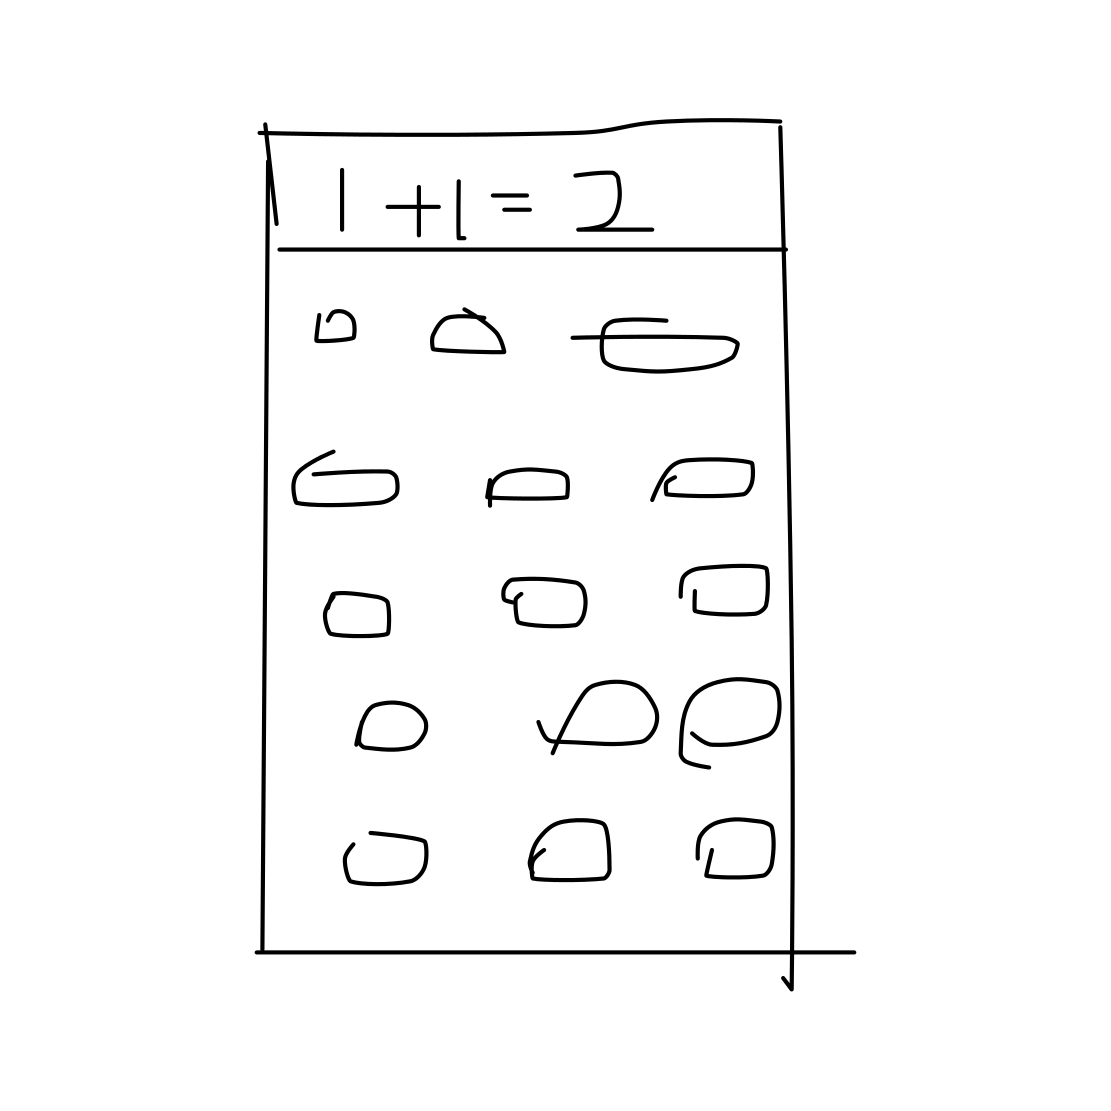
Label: calculator